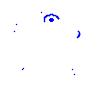
Particle: kaon